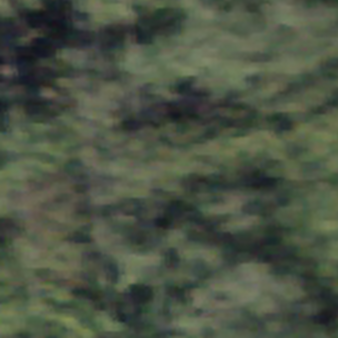
Label: other